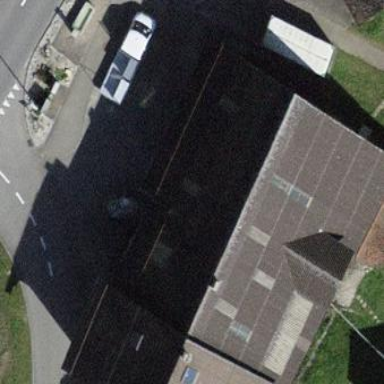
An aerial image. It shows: Building with tiled roof.